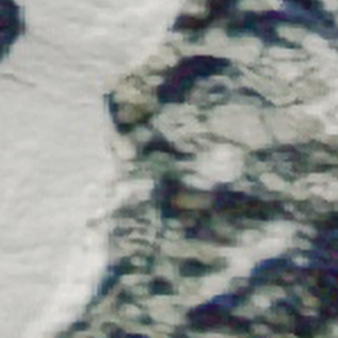
Label: bouldering_area